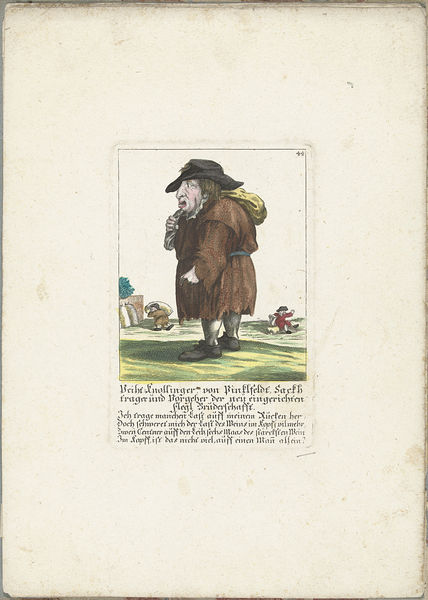
Titel: De dwerg Veith Knollinger von Pinklfeldt, ca. 1710
Künstler: Martin Engelbrecht
Standort: Amsterdam
Institution: Rijksmuseum
Schlagwörter: barbe, homme, jaune, marron, vert, noir, chapeau, rouge, ombre, illustration, ceinture, petit, herbe, hommes, nain, texte, chaussure, pré, sac, moine, fuir, sacs, porter, mateaux